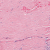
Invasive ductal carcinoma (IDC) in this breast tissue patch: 1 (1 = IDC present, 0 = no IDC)